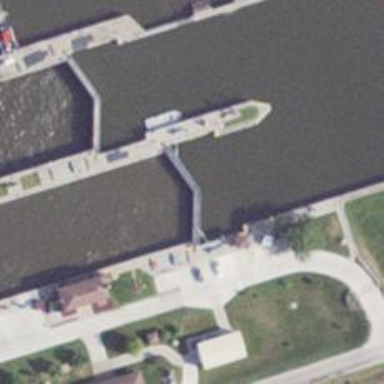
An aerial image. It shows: Lock gate on waterway.